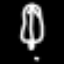
Label: leaf